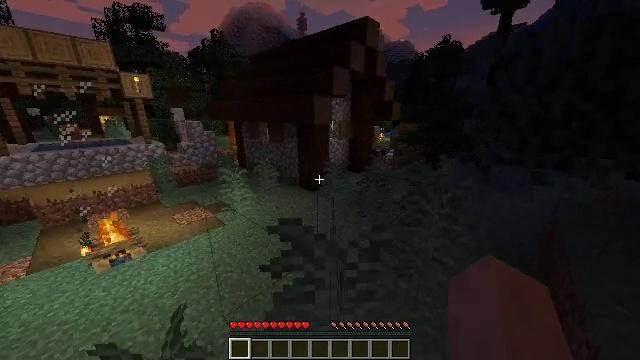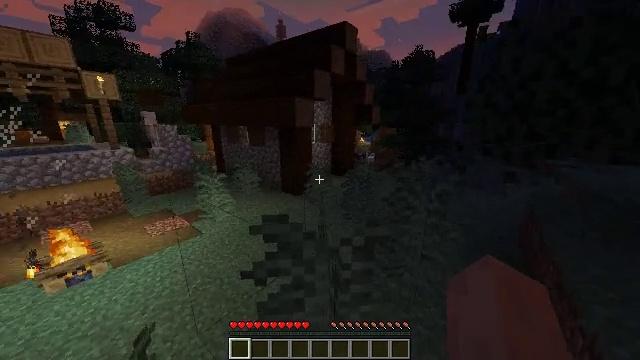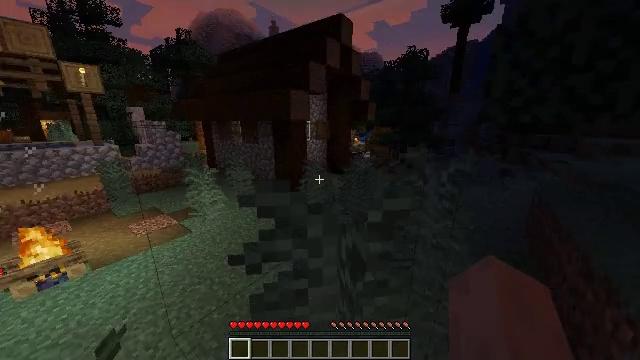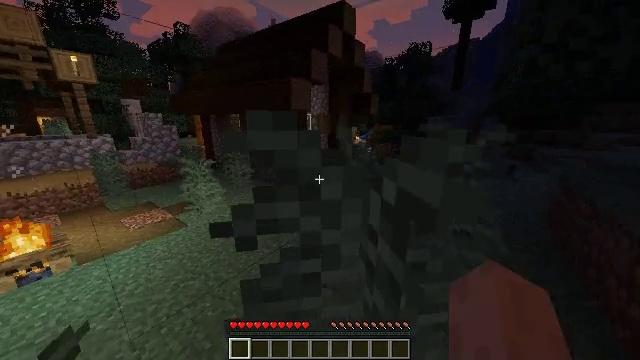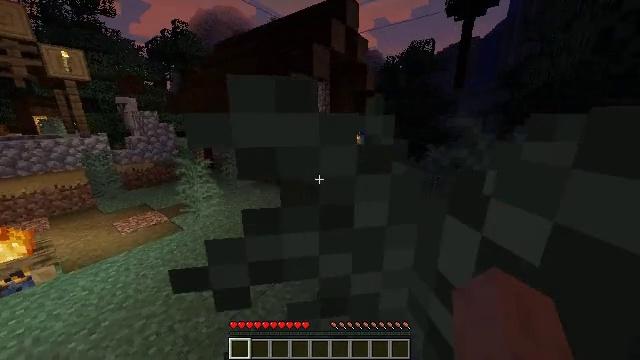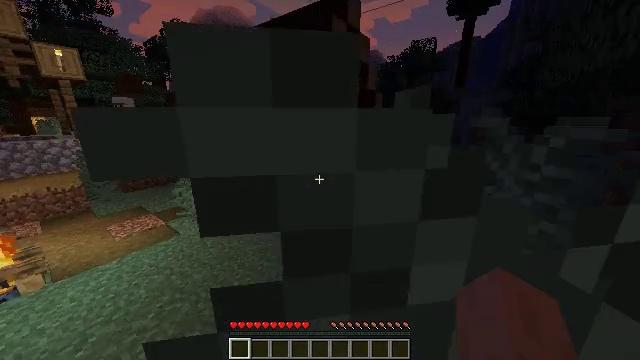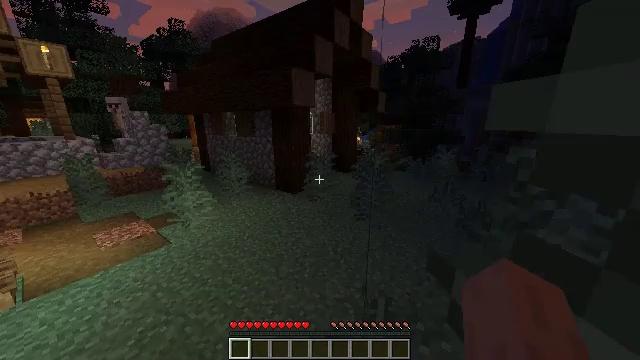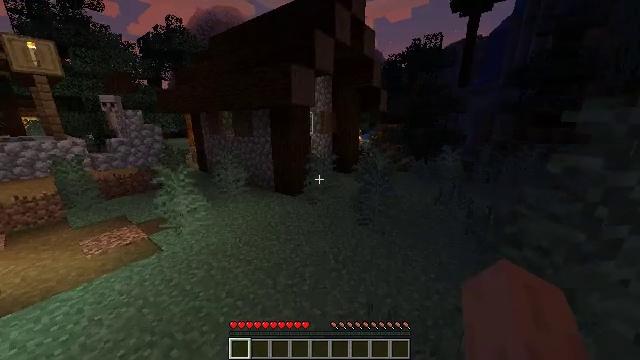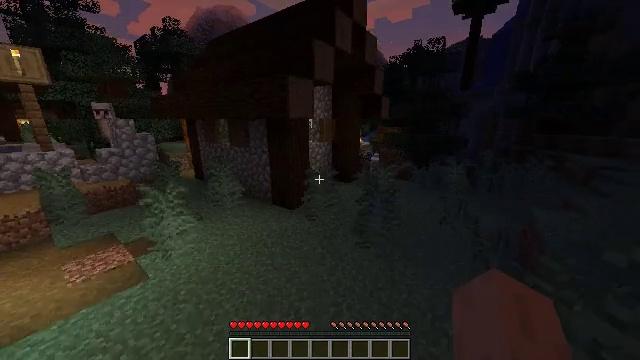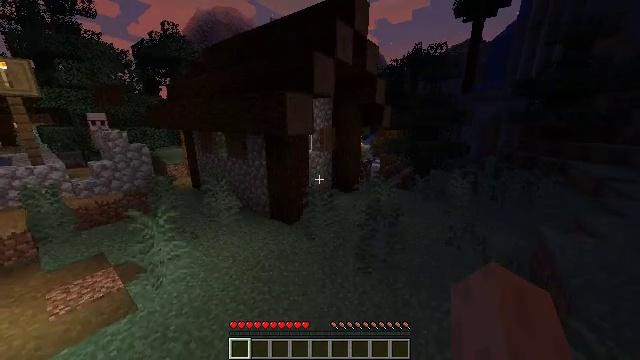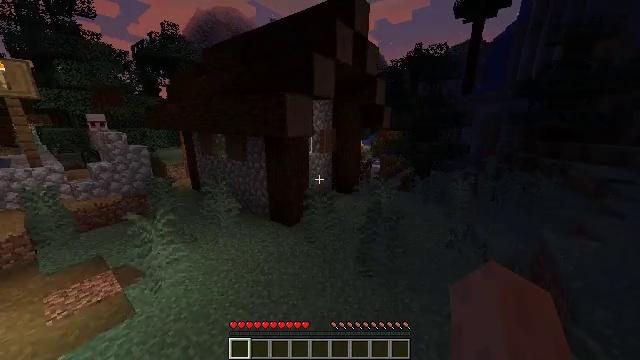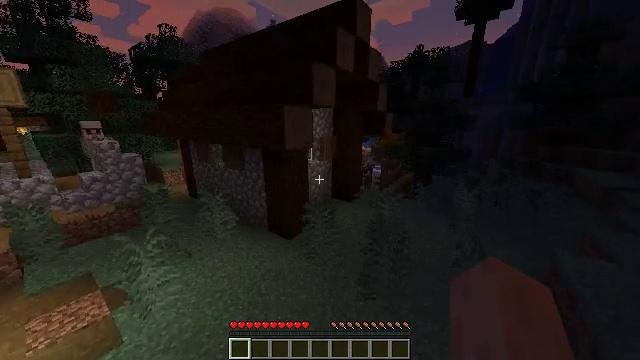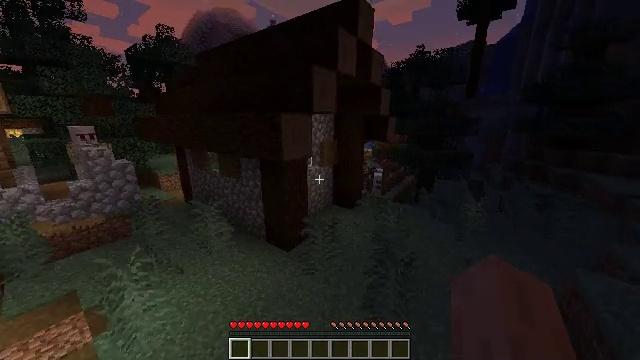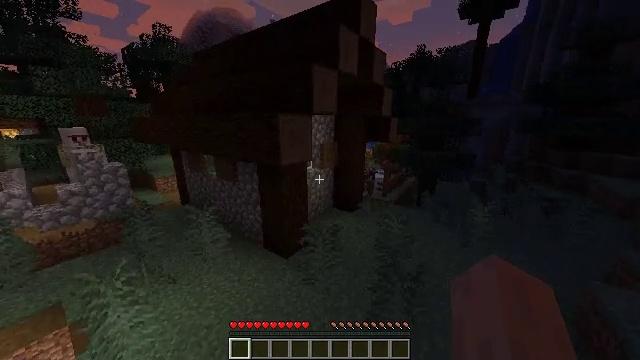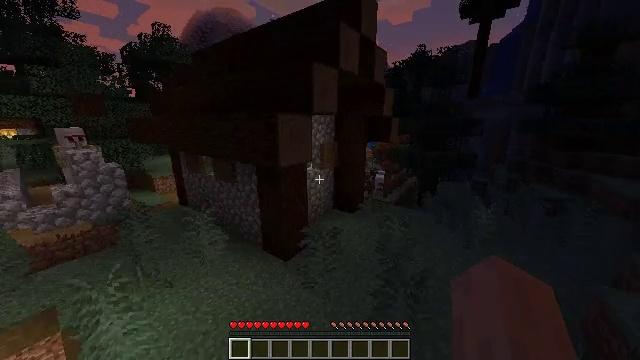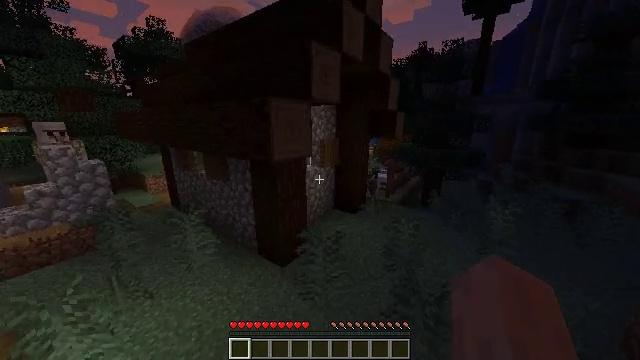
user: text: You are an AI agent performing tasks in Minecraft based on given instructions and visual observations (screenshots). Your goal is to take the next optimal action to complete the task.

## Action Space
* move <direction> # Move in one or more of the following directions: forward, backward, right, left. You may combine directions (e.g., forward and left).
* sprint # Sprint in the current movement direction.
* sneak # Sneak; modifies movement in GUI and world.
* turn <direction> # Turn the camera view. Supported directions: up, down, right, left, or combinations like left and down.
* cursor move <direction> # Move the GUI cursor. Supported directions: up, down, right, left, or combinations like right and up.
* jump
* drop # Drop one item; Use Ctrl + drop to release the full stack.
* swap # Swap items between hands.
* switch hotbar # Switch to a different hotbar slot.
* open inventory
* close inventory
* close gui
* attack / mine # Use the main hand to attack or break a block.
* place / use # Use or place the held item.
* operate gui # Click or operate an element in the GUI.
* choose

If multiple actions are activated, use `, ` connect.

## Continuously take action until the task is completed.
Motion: motion action
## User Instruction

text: Break the jack o'lantern.
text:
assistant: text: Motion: move forward, sprint, turn right and up
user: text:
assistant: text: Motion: move forward, sprint, turn right
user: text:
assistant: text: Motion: move forward, sprint
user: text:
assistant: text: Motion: move forward, sprint
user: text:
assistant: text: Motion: move forward, sprint
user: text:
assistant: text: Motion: move forward, sprint
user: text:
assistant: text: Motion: move forward, sprint
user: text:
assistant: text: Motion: move forward, sprint, jump
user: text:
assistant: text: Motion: move forward, sprint, jump
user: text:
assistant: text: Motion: move forward, sprint, jump
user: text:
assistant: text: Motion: move forward, sprint, jump
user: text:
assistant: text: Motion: move forward, sprint, jump
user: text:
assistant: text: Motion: move forward, sprint, jump
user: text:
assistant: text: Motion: move forward, sprint, jump
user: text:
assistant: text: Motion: move forward, sprint, jump
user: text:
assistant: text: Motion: move forward, sprint, jump
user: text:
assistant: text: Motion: move forward, sprint, jump
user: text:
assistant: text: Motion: move forward, sprint, jump
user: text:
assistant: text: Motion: move forward, sprint, jump
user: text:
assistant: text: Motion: move forward, sprint
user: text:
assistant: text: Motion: move forward, sprint, turn left and down
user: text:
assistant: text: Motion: move forward and move left, sprint, turn left
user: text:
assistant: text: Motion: move forward and move left, sprint, turn left
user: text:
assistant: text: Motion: move forward and move left, sprint, turn left and up
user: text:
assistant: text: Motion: move forward and move left, sprint, turn left
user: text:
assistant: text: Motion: move forward and move left, sprint, turn left
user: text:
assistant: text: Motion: move forward and move left, sprint, turn left
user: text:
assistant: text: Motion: move forward and move left, sprint
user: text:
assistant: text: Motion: move forward, sprint
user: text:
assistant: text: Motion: move forward, sprint